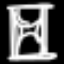
Label: hourglass